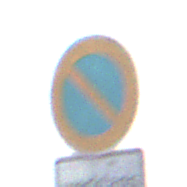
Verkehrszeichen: EingeschraenktesHalteverbot
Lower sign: ZeitangabenMitBeschraenkungAufWochentage1
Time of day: SunriseSunset
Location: Outdoor (Nature)
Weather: PartlyCloudy
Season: NotSpecified
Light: Natural